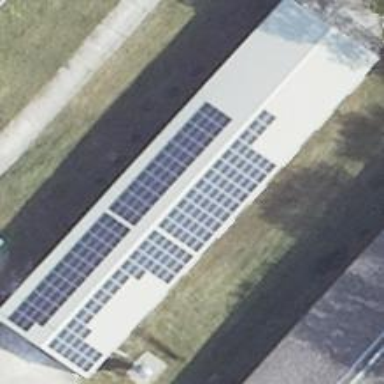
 generating electricity through photovoltaic methods."